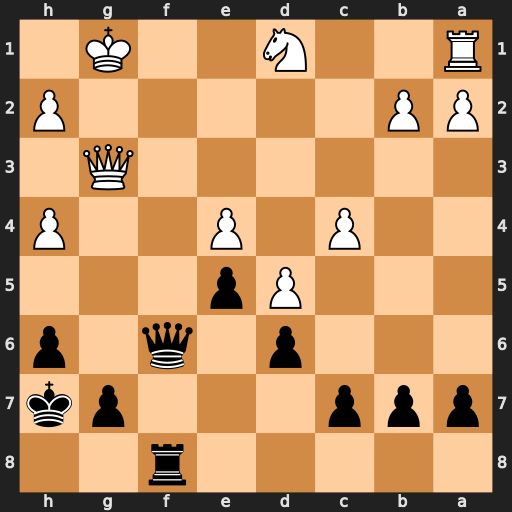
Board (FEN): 5r2/ppp3pk/3p1q1p/3Pp3/2P1P2P/6Q1/PP5P/R2N2K1
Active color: b
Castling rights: -
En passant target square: -
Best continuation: Qf1#